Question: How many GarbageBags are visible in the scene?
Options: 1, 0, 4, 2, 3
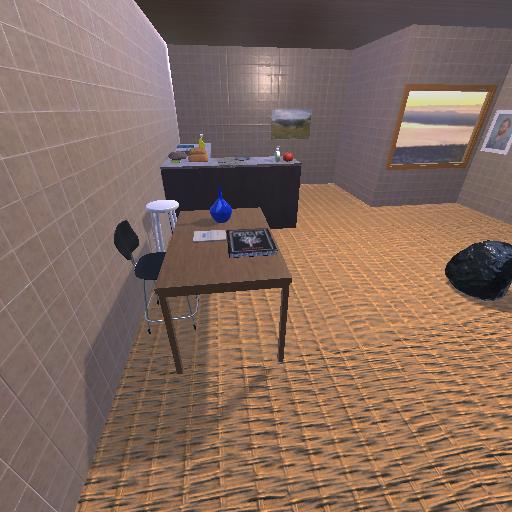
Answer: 1